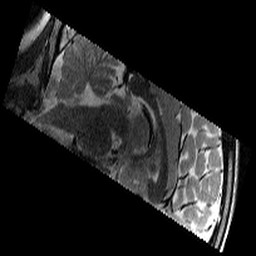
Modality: T2w
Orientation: sagittal
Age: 9
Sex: male
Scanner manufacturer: siemens
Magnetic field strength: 3 T
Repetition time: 9.23 s
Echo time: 0.067 s